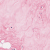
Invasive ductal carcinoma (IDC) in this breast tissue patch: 0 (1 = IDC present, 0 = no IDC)